I will show an image sequence of human cooking. I have annotated the images with numbered circles. Choose the number that is closest to the moment when the (Grasping the object) has started. You are a five-time world champion in this game. Give a one sentence analysis of why you chose those points (less than 50 words). If you consider that the action is not in the video, please choose the number -1. Provide your answer at the end in a json file of this format: {"points": []}
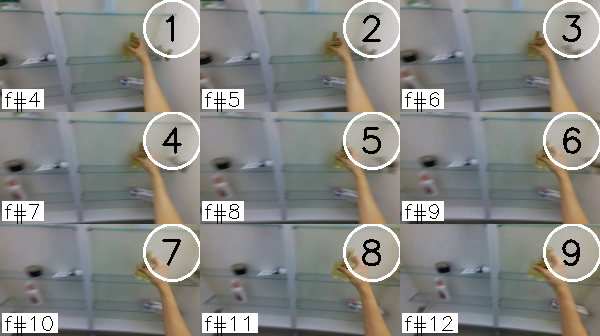
Frame 2 shows the clearest moment of hand-object contact.
{"points": [2]}